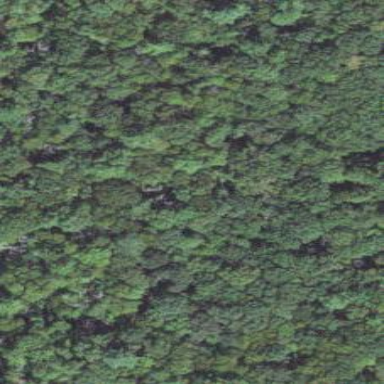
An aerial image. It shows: Mixed woodland area with various types of leaves.